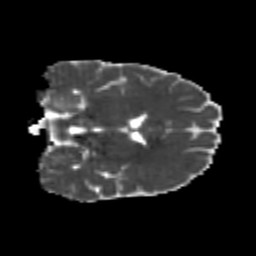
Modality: MD
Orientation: coronal
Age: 23
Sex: male
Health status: healthy
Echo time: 0.074 s